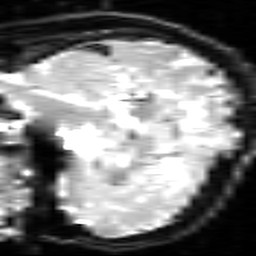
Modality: inplaneT2
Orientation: sagittal
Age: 19
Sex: female